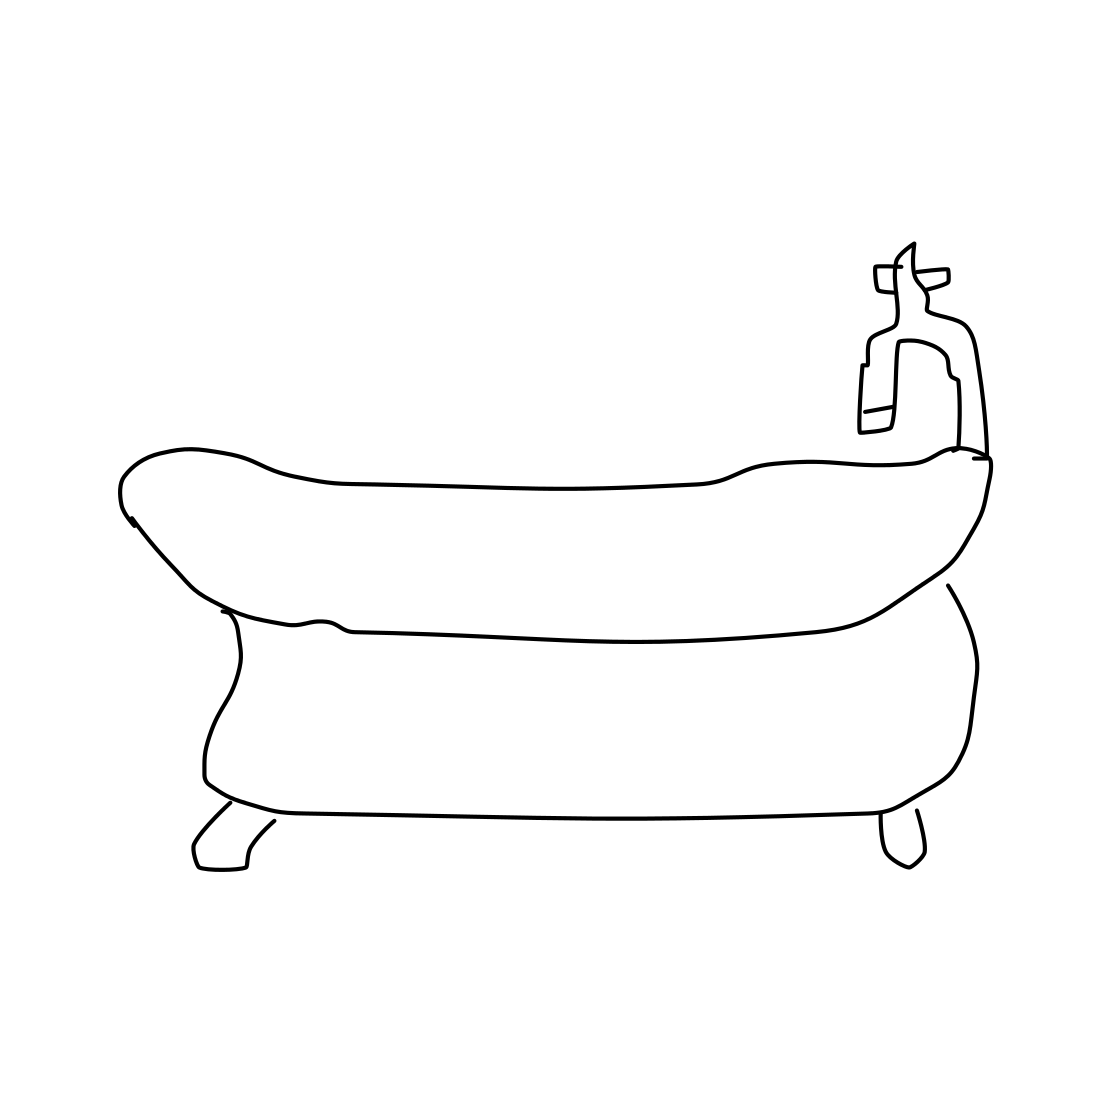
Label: bathtub